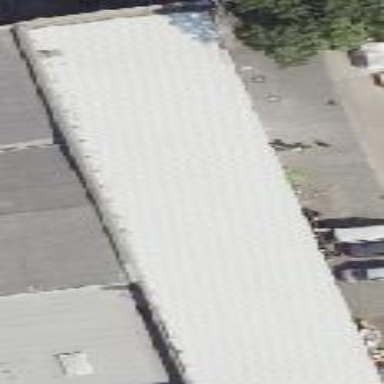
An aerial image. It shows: Commercial building.